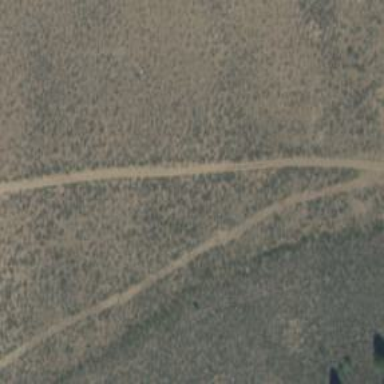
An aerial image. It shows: Track with very rough surface.